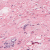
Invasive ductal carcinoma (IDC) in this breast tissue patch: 0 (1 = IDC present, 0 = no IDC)